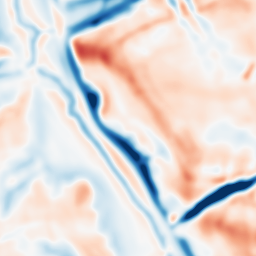
Category: multiscale
Decomposition family: dog
Decomposition parameters: sigma_low: 3
sigma_high: 10
Upsampling method: bilinear
Upsampling parameters: scale: 8
Upsampling scale: 8